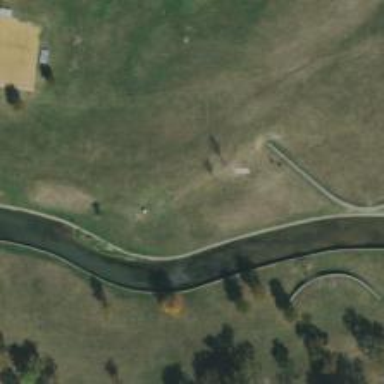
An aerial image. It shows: Disc golf basket.